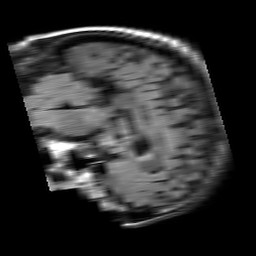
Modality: FLAIR
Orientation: sagittal
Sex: male
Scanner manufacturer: philips
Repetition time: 11 s
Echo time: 0.125 s